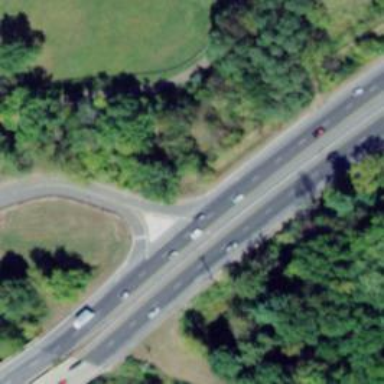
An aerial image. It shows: Trunk link highway.